Aerial crown-view tile of a tropical tree (Barro Colorado Island, Panama), acquired 20250414:
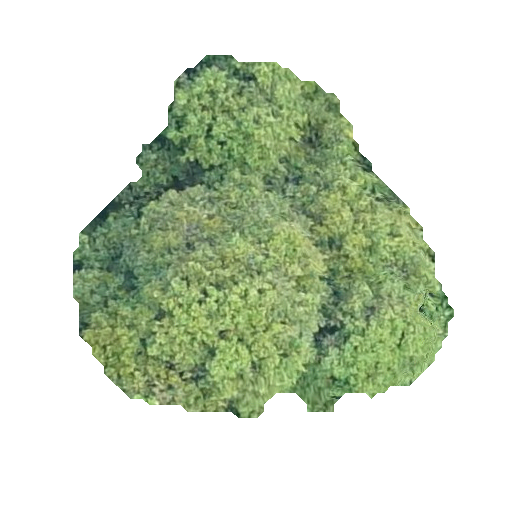
Species: Prioria copaifera
GBIF accepted scientific name: Prioria copaifera
Crown area: 140.301 m²